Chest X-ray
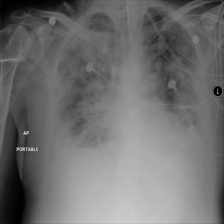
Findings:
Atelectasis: negative
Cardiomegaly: negative
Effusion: negative
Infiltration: negative
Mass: negative
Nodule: negative
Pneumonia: negative
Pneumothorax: negative
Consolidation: negative
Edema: negative
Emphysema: negative
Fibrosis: negative
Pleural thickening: negative
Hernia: negative